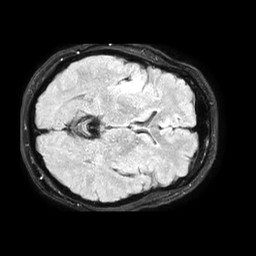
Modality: FLAIR
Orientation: axial
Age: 44
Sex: female
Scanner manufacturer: philips
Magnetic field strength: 1.5 T
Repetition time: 6 s
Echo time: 0.1044 s